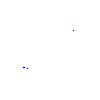
Particle: proton